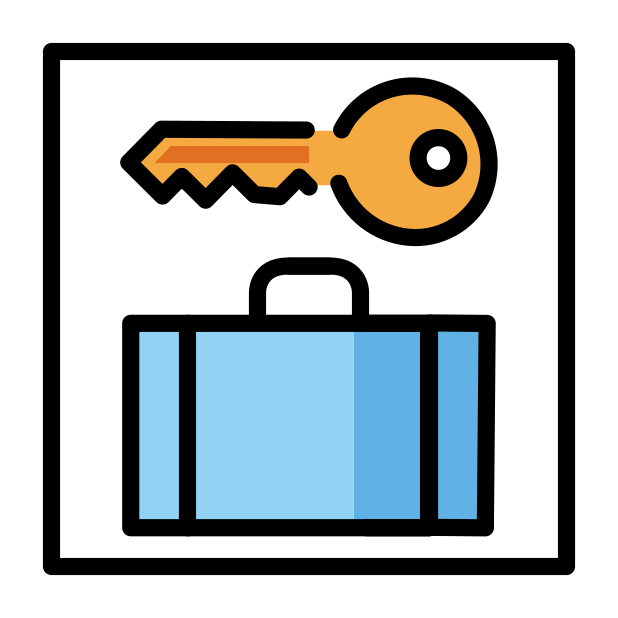
left luggage